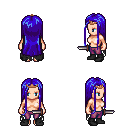
a pixel art fantasy rpg character, female body template, human, light skin, black tattered cape, magenta pants, blue extra-long hairstyle, bronze tiara, black shoes, dagger, four views (front, back, left, right), 2x2 character sprite sheet, small pixel art, hard edges, no anti-aliasing